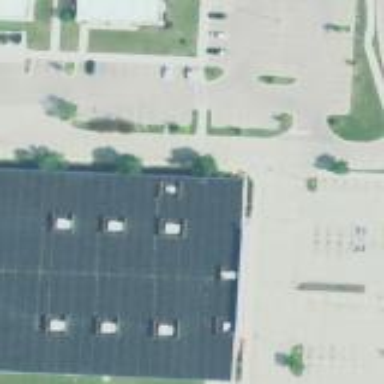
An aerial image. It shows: Commercial building that houses trampoline park.